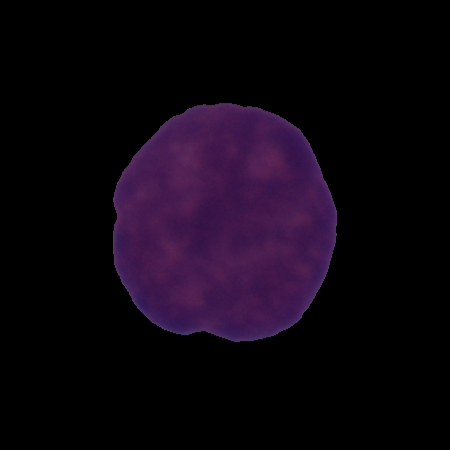
Label: cancer